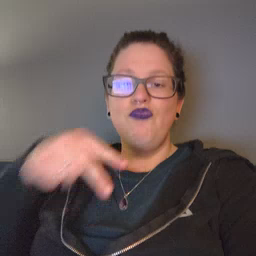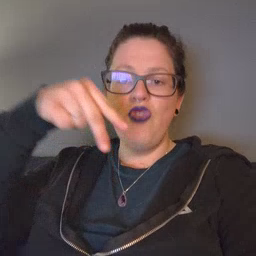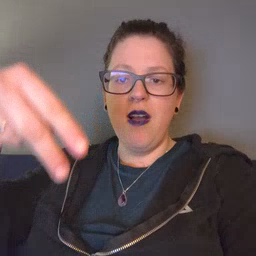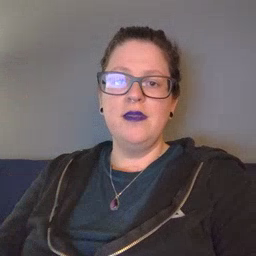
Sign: ride